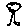
Label: tree